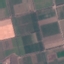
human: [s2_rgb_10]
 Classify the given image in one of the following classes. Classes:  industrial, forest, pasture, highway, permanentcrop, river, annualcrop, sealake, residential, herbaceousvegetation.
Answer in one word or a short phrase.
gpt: PermanentCrop